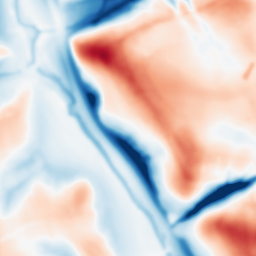
Category: multiscale
Decomposition family: dog
Decomposition parameters: sigma_low: 2
sigma_high: 20
Upsampling method: sinc_hamming
Upsampling parameters: scale: 4
kernel_size: 16
Upsampling scale: 4